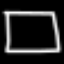
Label: square